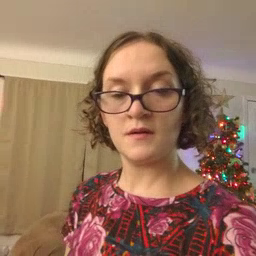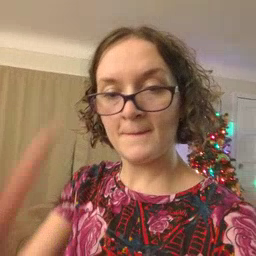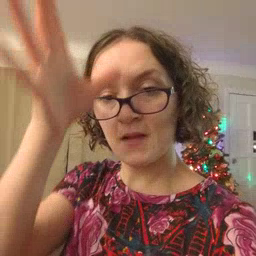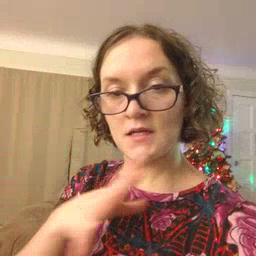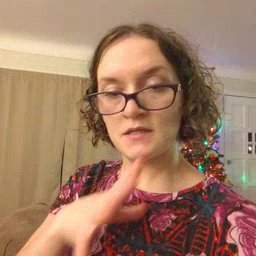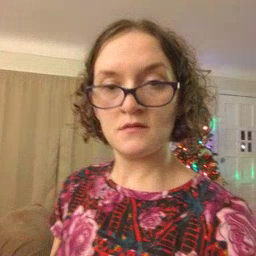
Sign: man